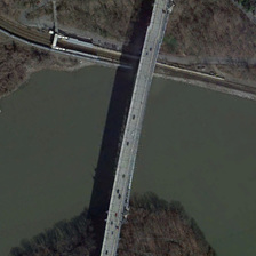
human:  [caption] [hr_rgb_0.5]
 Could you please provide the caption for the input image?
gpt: The long gray bridge slowed the car down and intersected the road vertically beside the grass.

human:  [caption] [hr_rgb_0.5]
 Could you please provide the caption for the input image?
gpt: The long gray bridge slowed down the cars crossing the road by the grass.

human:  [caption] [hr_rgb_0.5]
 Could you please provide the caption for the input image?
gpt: The gray bridge slowed the car down and intersected the road vertically beside the grass.

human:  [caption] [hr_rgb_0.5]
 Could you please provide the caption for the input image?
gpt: A long gray bridge slowed the car down and intersected a road vertically beside the vegetation.

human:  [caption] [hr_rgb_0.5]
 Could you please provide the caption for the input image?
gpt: The gray bridge slowed the car down and intersected the road vertically beside the grass.